The image is an STFT spectrogram (time versus frequency) of a rolling-element bearing's vibration signal. What is the most likely bearing condition (normal, inner_race, outer_race, ball)?
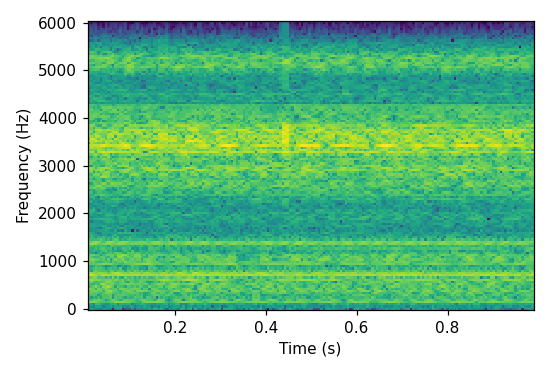
Answer: outer_race